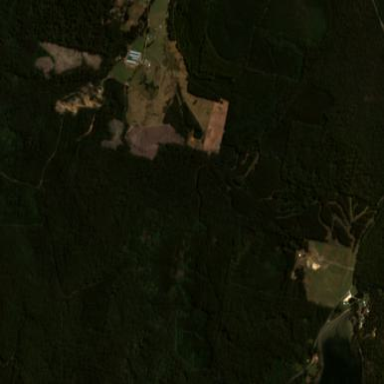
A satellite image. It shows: Forestry area.